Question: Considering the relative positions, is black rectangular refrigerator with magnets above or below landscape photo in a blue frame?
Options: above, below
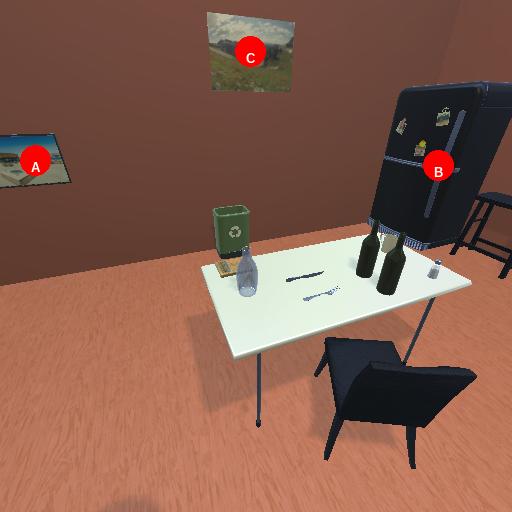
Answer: above